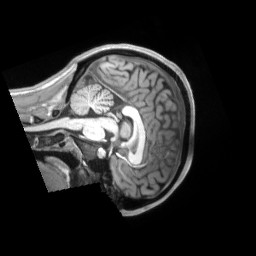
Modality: T1w
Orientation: sagittal
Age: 25
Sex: female
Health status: ill
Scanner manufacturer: siemens
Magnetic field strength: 3 T
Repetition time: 2.2 s
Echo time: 0.00157 s